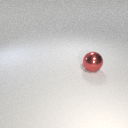
large red metal sphere